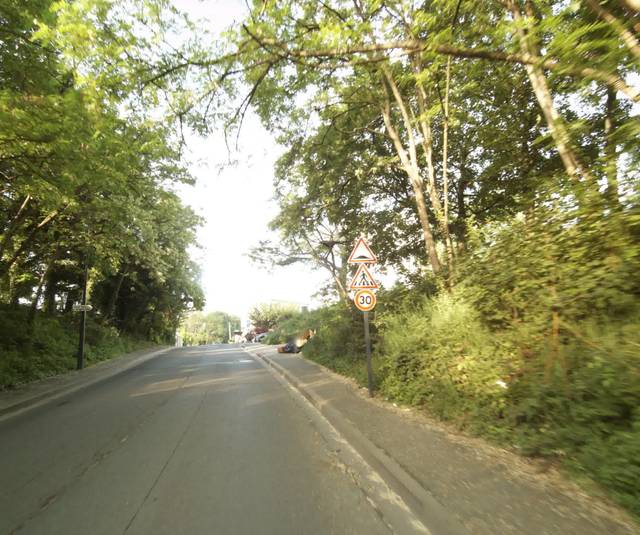
Region: France
Coordinates: 48.953, 2.279